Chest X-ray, AP view. Patient: 45 years old, sex M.
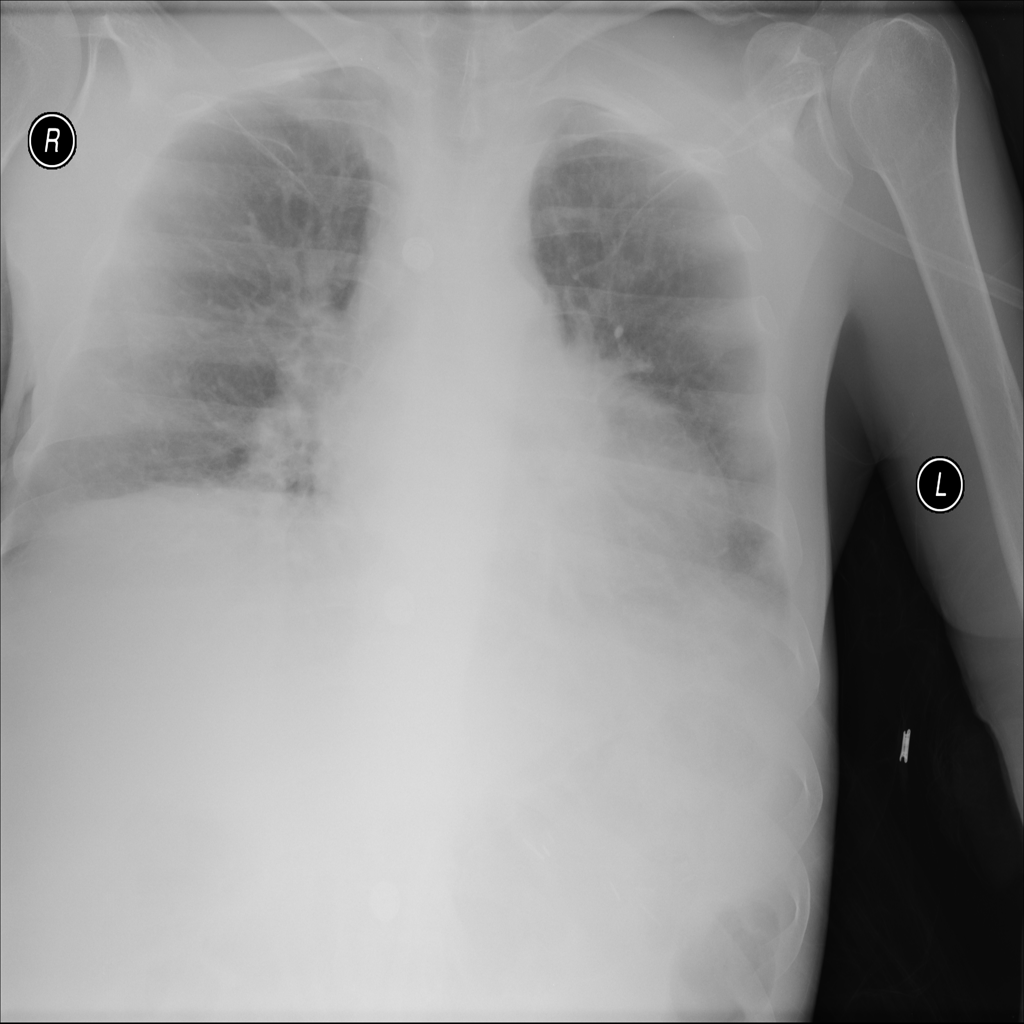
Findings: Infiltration